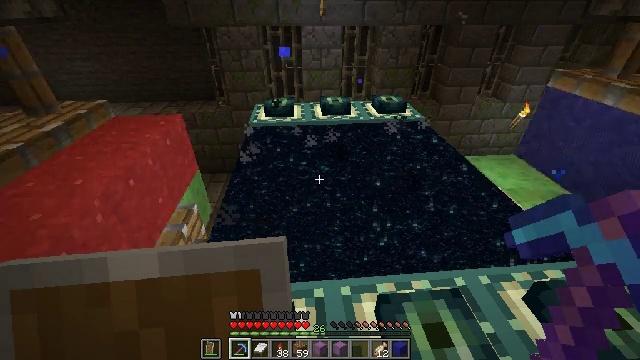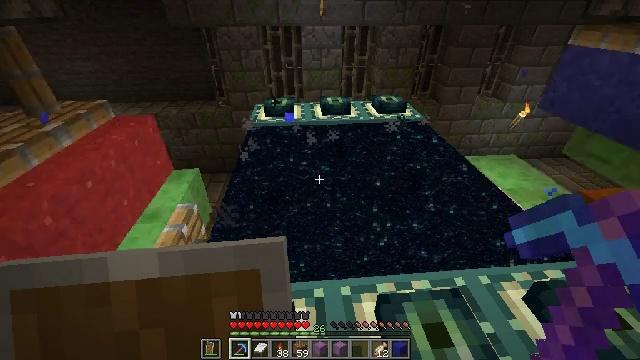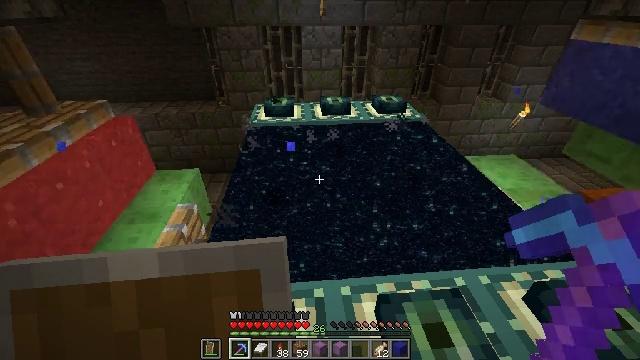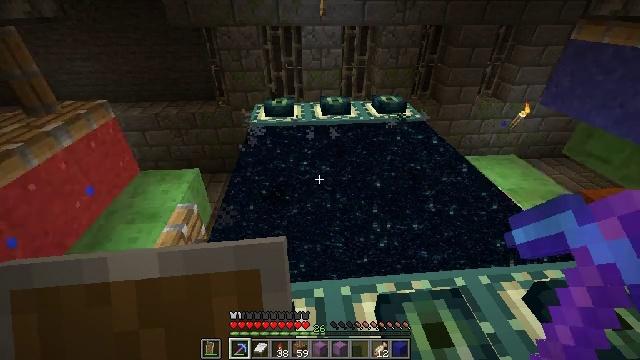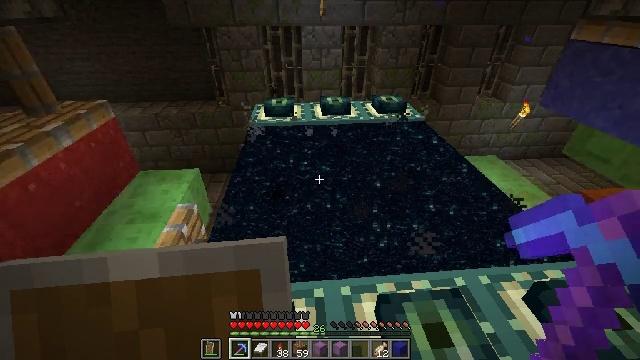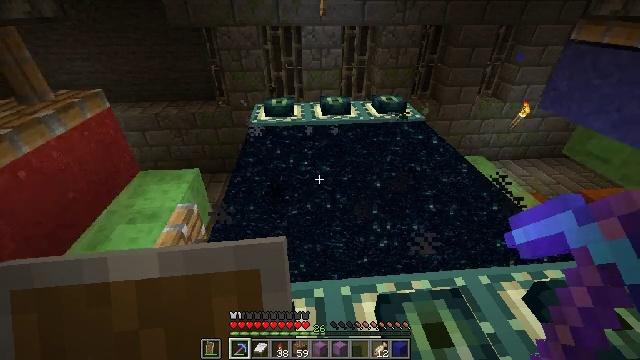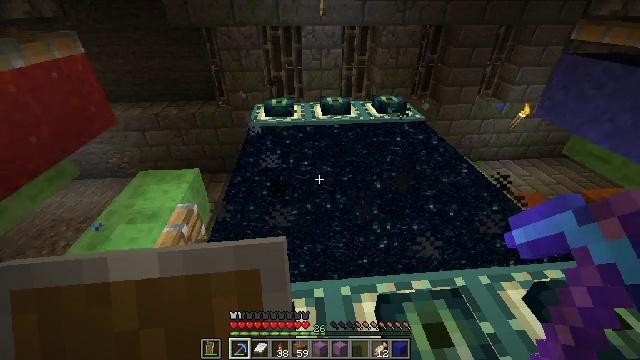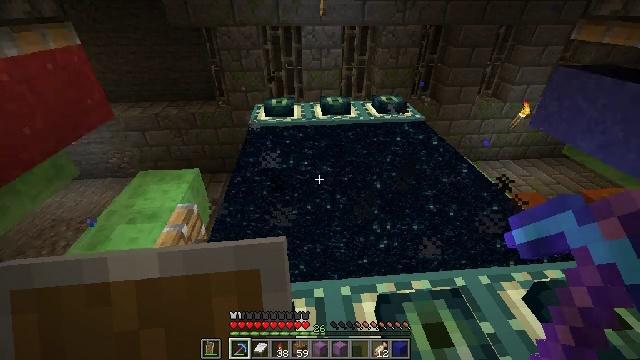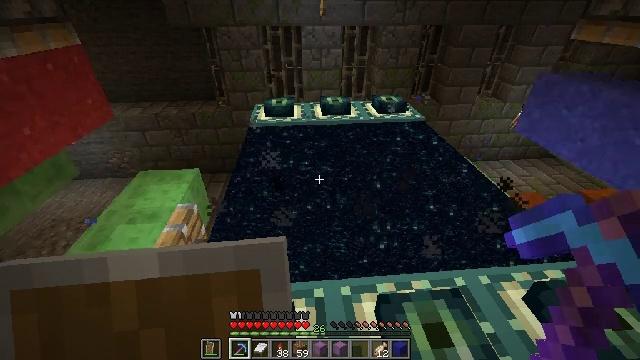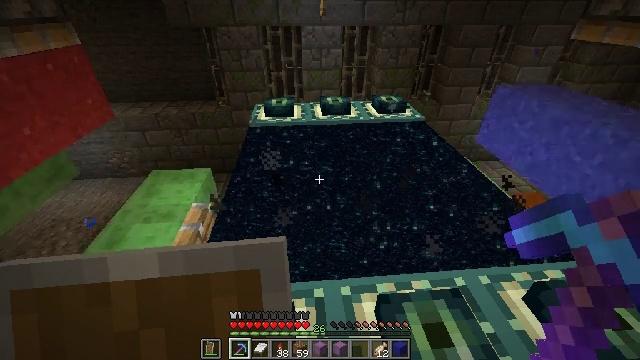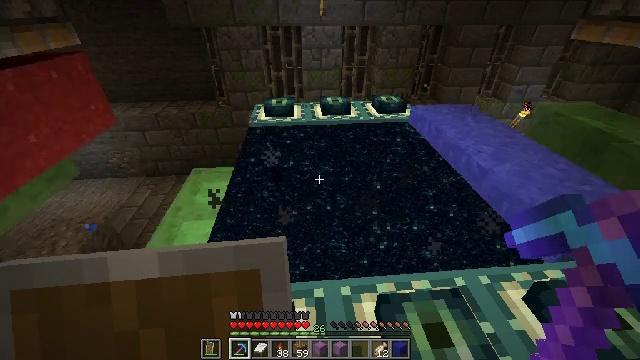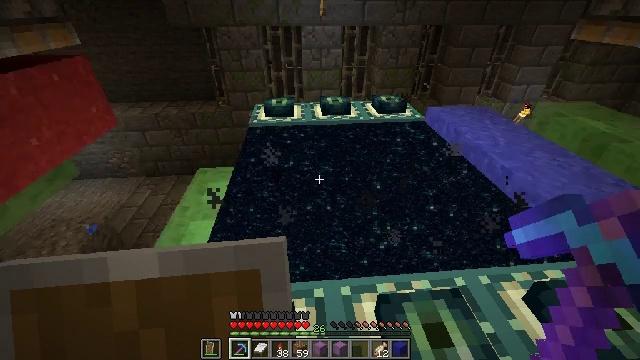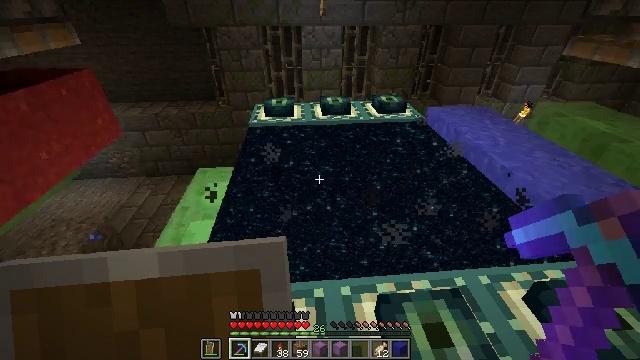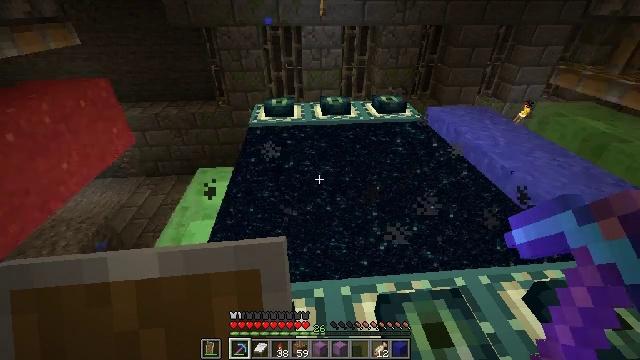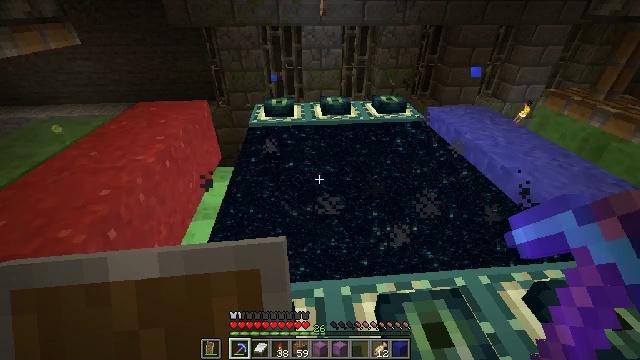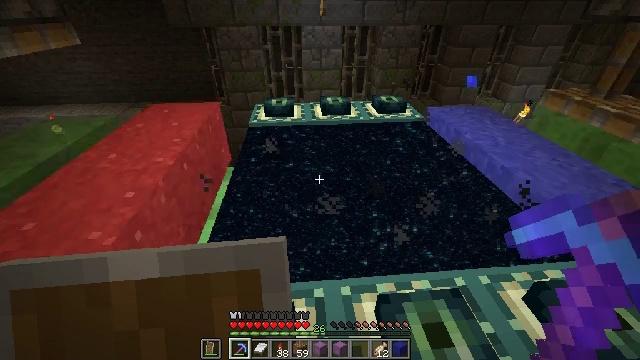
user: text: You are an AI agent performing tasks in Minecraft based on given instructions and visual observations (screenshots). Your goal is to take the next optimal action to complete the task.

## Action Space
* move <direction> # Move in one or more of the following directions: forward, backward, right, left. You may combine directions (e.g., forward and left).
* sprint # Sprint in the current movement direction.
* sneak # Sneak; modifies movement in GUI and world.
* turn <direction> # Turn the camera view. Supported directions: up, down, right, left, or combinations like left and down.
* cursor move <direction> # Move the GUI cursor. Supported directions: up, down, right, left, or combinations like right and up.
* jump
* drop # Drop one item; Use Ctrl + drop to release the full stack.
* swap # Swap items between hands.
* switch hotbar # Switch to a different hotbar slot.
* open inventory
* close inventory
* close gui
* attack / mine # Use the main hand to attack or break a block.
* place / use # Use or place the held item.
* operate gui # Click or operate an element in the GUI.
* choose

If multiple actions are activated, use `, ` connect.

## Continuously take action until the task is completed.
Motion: motion action
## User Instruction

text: Break the blue concrete powder.
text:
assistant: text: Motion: no_op
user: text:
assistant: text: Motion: no_op
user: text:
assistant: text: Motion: no_op
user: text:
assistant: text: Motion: no_op
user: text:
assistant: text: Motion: no_op
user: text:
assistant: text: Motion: no_op
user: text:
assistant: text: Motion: no_op
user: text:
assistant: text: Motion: no_op
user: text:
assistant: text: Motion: no_op
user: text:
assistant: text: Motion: no_op
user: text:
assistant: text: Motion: no_op
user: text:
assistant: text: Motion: no_op
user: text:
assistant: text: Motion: no_op
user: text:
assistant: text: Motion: no_op
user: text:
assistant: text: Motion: no_op
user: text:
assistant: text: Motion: no_op
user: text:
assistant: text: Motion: no_op
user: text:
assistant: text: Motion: no_op
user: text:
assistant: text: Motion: no_op
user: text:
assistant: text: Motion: no_op
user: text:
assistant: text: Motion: no_op
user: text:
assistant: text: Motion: no_op
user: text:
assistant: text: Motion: no_op
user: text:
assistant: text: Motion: no_op
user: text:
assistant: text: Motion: no_op
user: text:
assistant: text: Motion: no_op
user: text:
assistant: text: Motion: no_op
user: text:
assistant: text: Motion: no_op
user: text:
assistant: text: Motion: no_op
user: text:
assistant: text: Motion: no_op